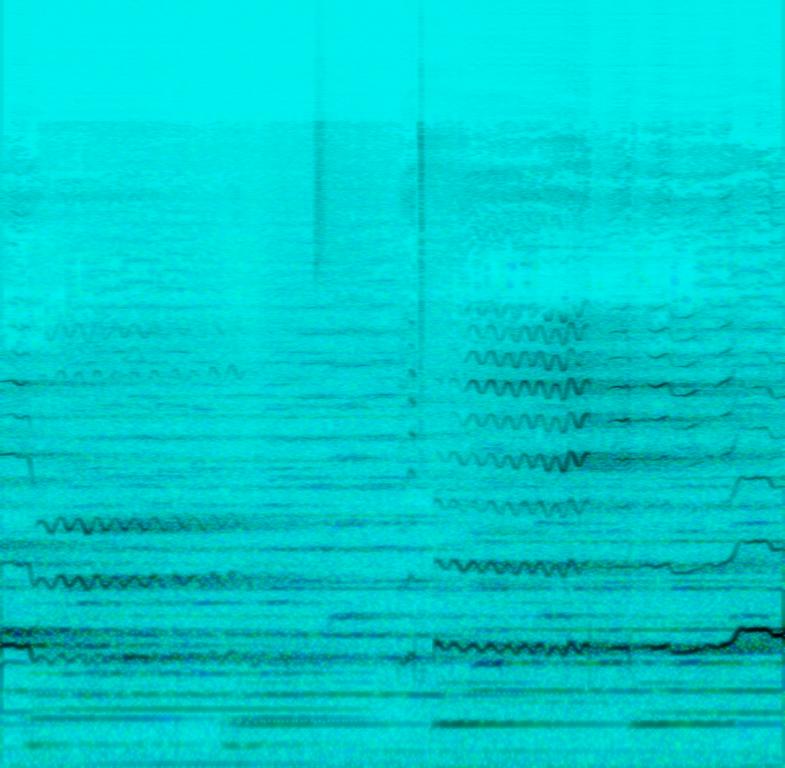
A female singer sings this operatic melody. The song is medium tempo with a string section playing harmony and a piano accompaniment. The song is emotional and passionate. The song is a classic western music hit and a movie soundtrack.